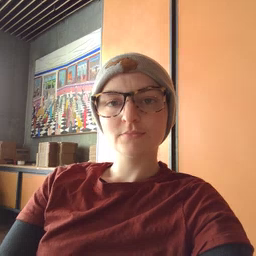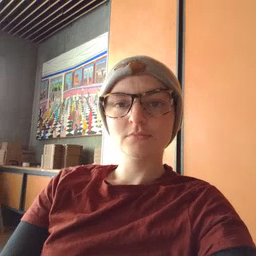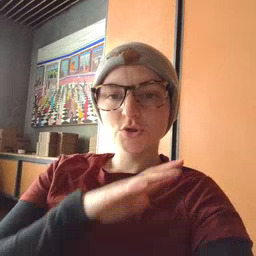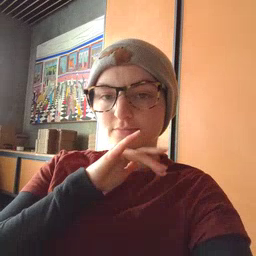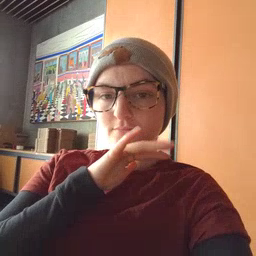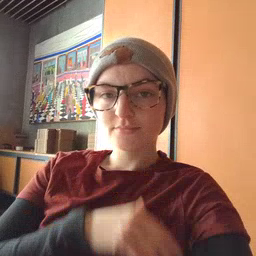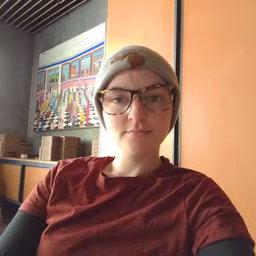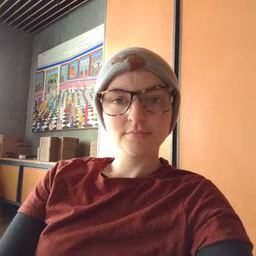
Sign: dirty